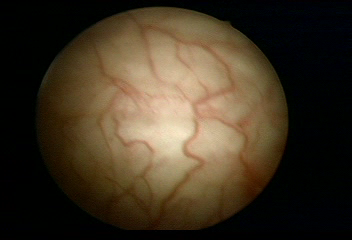
Modality: WLC
Class: Normal mucosa
Bladder cancer association: No